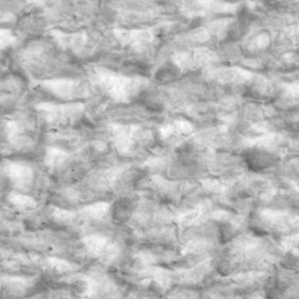
Label: non_frost